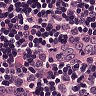
Metastatic tissue present: no